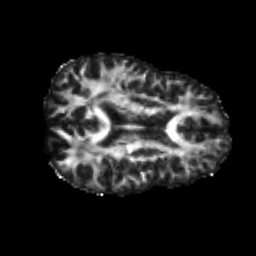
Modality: FA
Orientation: axial
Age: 24
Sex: male
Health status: healthy
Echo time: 0.074 s